Question: When you do a (regex) search in Sublime Text 2, it shows for example "230 of 973 matches". What does this mean? One would think that means that 230 of the 973 matches are selected, but this is not the case because only one match is selected by default.

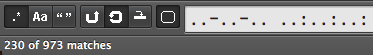
Answer: It simply means that the 230th match from the beginning of the file is being selected, from the total of 973 matches.
At the beginning of the file, you should be getting 1 of 973 matches, because the first match will be highlighted.